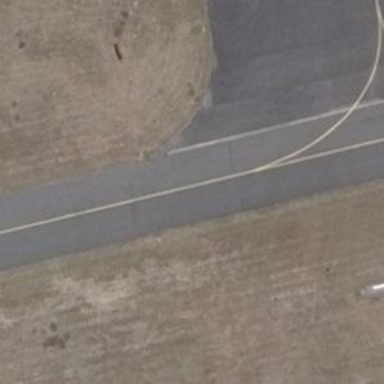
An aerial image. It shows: Taxiway edge illuminated for aviation.